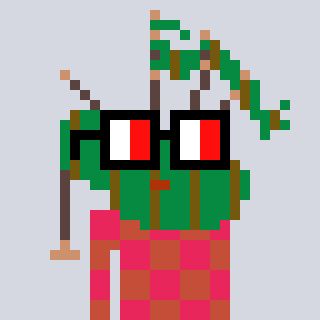
a pixel art character with square glasses with black frames and red eyes, a bagpipe-shaped head and a rust-colored body on a cool background